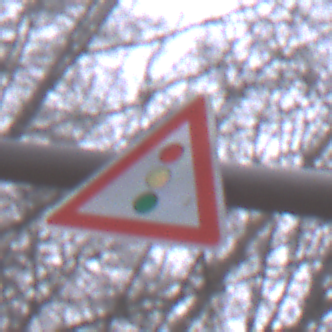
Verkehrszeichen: Lichtzeichenanlage
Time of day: Midday
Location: Outdoor (Nature)
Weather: Overcast
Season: Autumn
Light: Natural